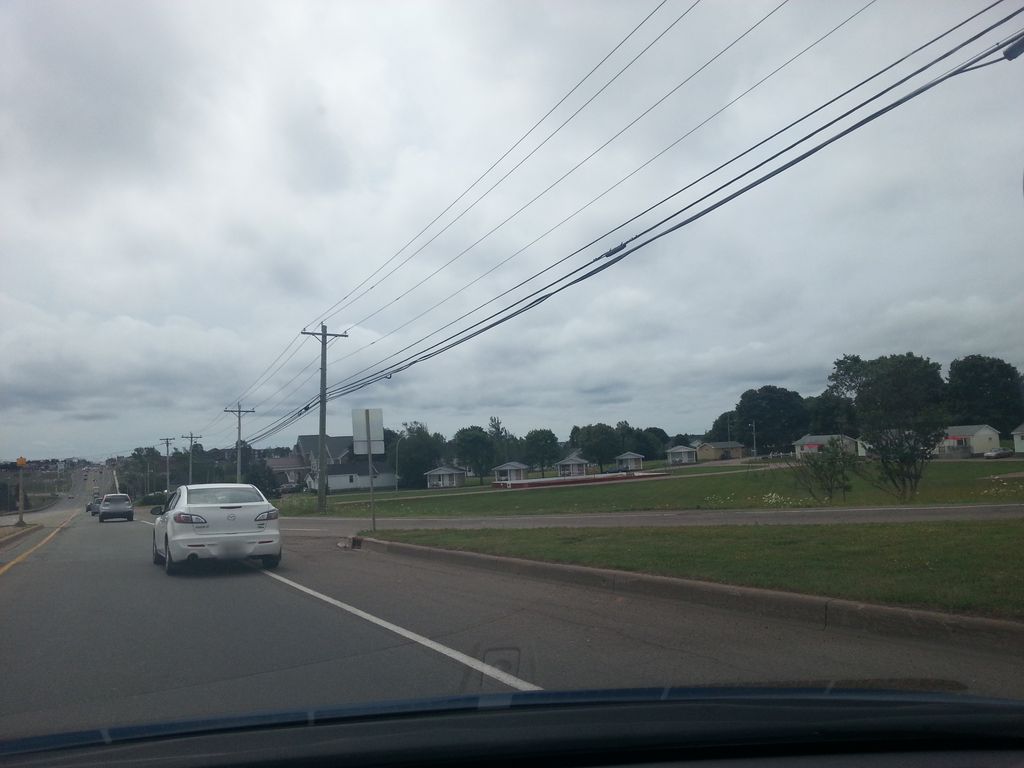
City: charlottetown